Field crop: maize
Growth stage: 2
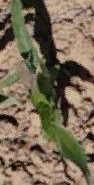
Species: maize